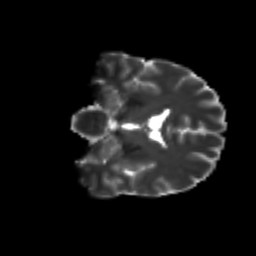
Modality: T2w
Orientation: coronal
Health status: ill
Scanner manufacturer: siemens
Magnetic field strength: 3 T
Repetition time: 6.7 s
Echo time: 0.1 s